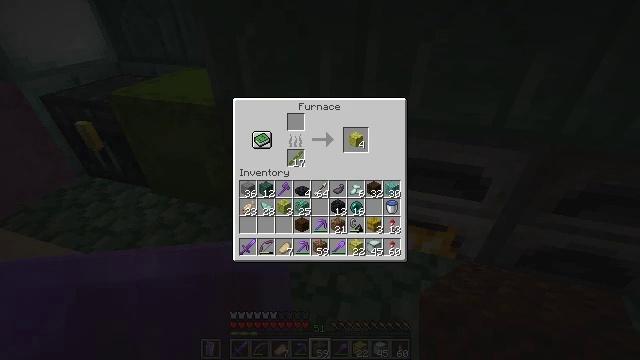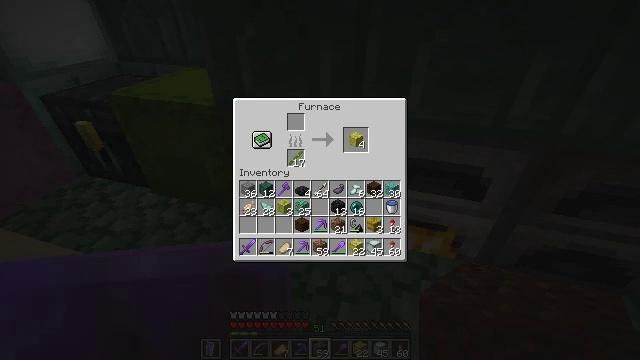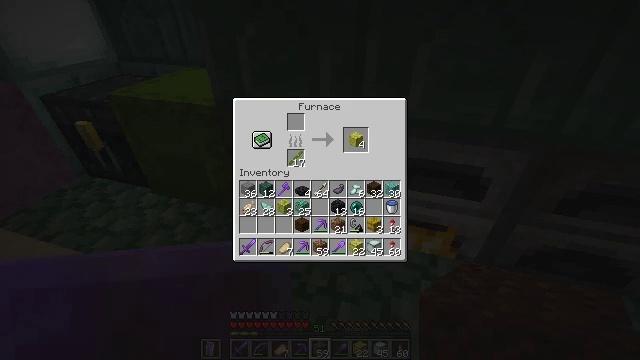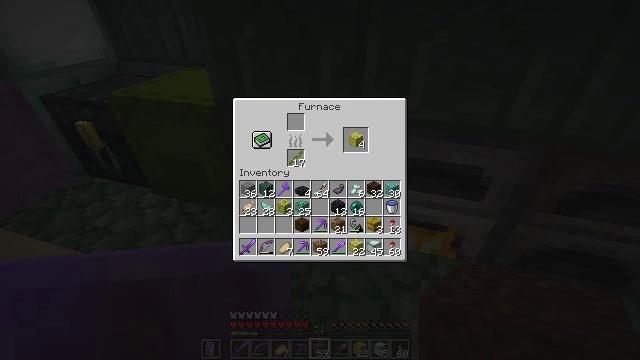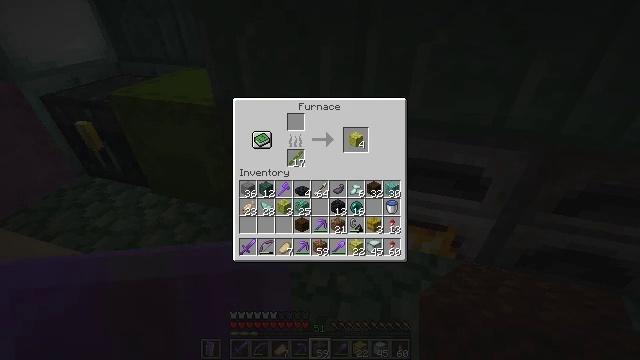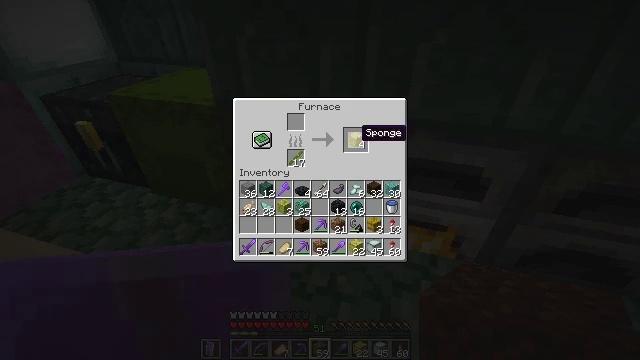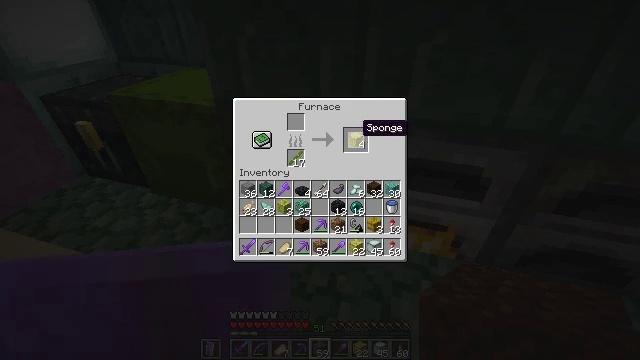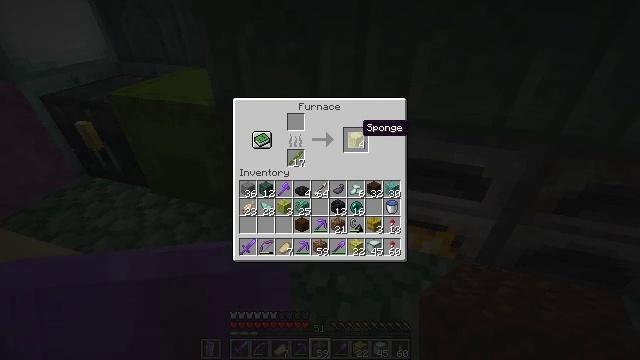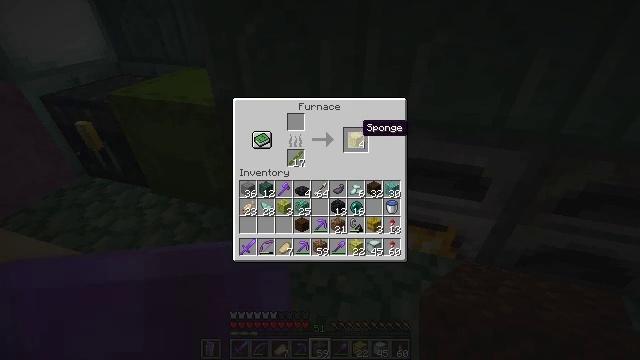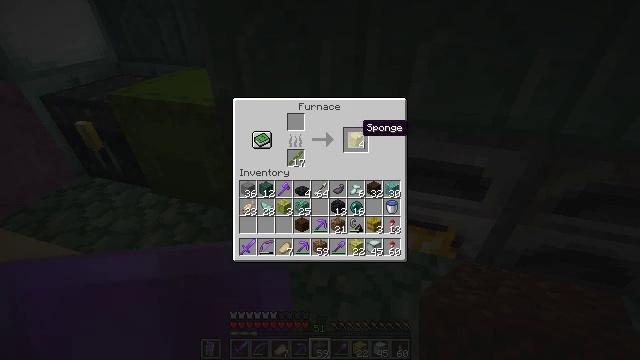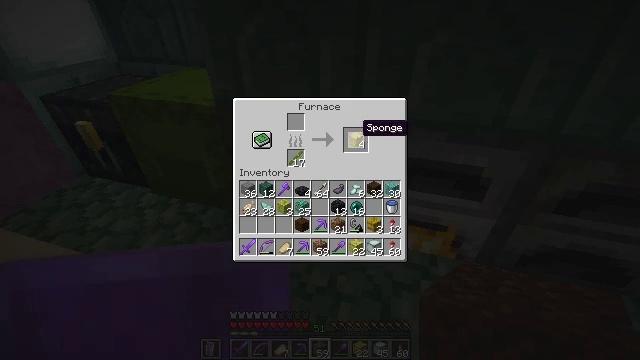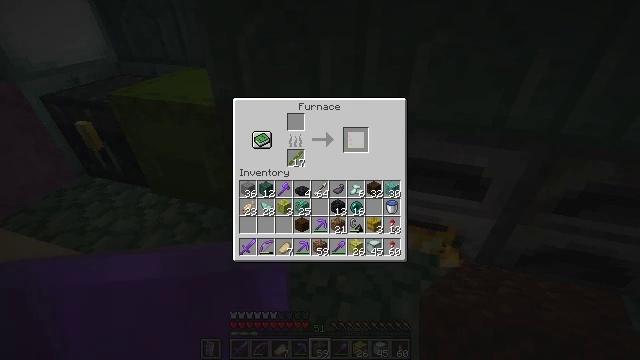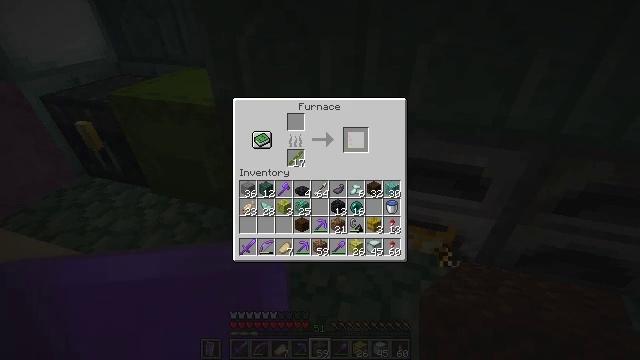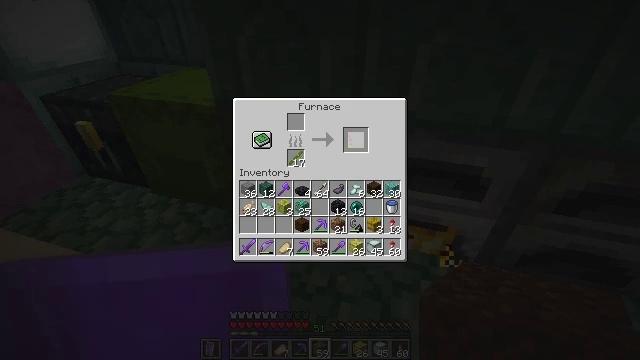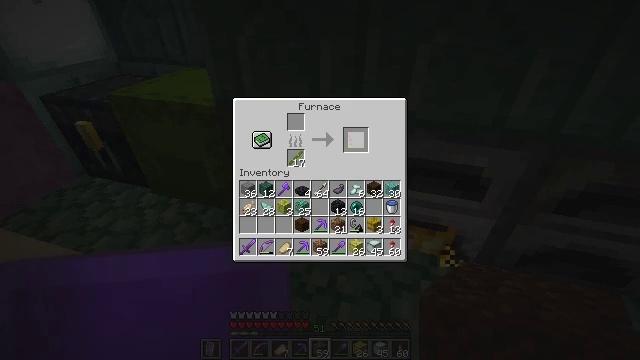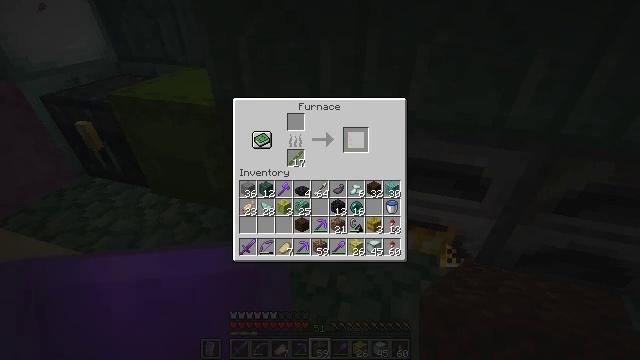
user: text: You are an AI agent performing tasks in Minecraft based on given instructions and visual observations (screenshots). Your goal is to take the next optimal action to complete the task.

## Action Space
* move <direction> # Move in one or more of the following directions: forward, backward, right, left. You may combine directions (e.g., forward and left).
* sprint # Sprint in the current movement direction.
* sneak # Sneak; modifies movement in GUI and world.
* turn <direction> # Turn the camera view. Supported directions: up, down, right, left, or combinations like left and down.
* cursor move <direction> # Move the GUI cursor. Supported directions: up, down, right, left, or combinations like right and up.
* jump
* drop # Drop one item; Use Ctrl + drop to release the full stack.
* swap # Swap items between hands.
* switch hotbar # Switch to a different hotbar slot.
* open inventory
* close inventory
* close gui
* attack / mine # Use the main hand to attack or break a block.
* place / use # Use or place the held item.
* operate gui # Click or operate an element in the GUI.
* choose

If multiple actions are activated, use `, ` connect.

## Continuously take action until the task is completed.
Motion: motion action
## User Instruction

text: craft item sponge
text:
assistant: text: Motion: sneak
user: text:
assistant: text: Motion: sneak
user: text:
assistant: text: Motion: sneak
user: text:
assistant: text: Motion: sneak
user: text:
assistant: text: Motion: sneak, turn up
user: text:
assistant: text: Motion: sneak
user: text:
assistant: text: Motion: sneak
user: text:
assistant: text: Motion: sneak
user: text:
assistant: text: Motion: sneak
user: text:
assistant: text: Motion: sneak
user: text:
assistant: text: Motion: sneak, attack / mine
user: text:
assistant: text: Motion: sneak, attack / mine
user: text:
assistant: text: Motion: sneak, attack / mine
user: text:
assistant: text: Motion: sneak
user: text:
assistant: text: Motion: sneak, turn down
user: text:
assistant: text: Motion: sneak
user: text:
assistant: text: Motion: sneak
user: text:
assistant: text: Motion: sneak, turn left and down
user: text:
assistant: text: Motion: sneak, turn left and down
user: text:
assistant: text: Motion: turn left and down
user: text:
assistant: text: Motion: no_op
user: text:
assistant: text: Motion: no_op
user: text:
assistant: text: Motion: no_op
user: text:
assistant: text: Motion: no_op
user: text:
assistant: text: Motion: no_op
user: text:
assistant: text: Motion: no_op
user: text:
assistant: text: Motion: no_op
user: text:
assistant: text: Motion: sneak
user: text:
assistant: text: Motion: sneak
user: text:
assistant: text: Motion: sneak